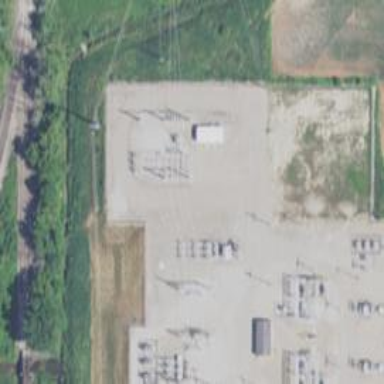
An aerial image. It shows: Switch used for power control.